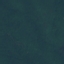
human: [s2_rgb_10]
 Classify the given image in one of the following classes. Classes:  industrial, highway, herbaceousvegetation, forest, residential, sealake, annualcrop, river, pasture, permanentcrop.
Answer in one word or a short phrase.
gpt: Forest